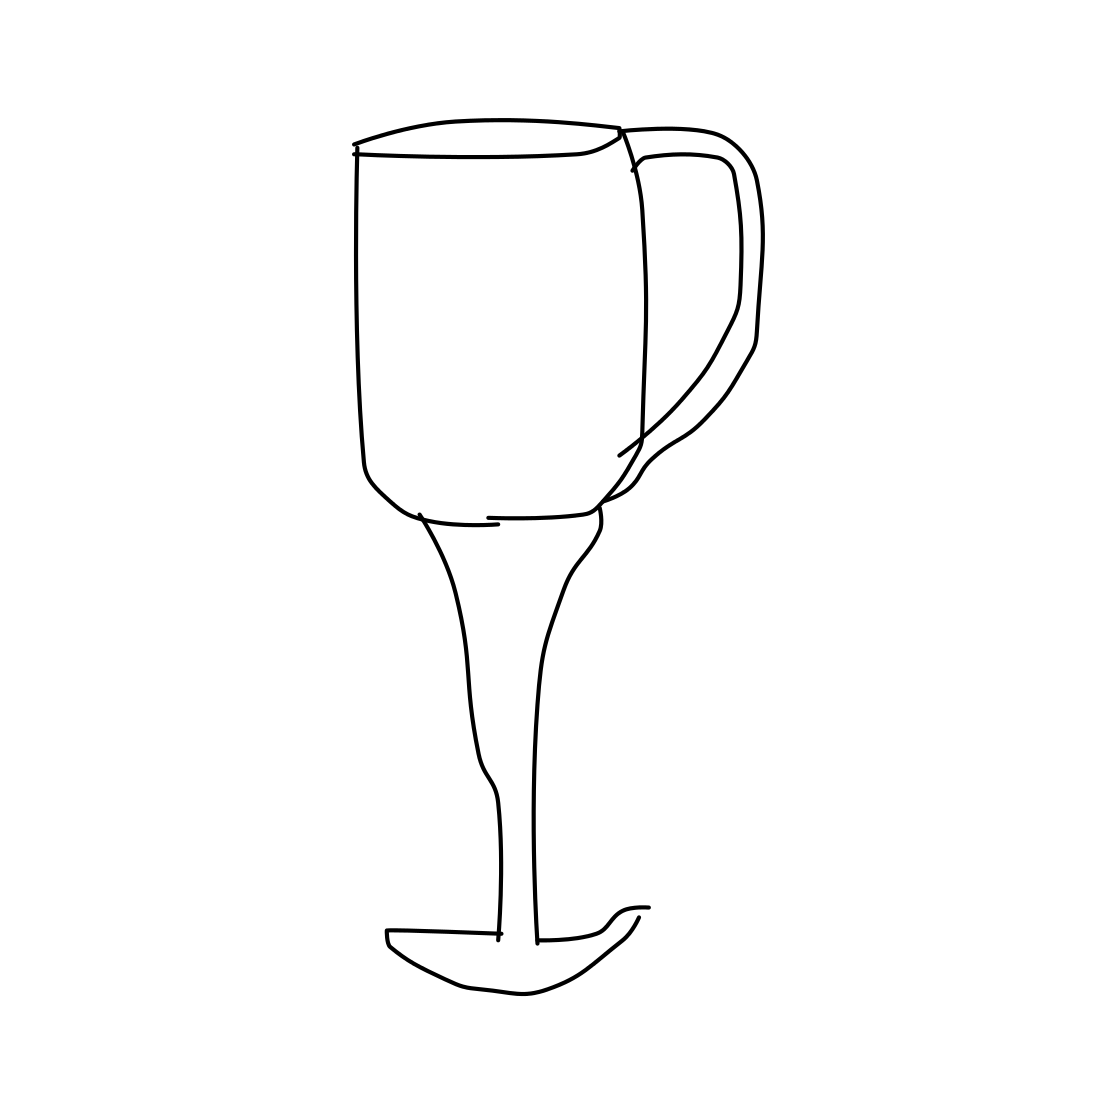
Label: wineglass